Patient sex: F
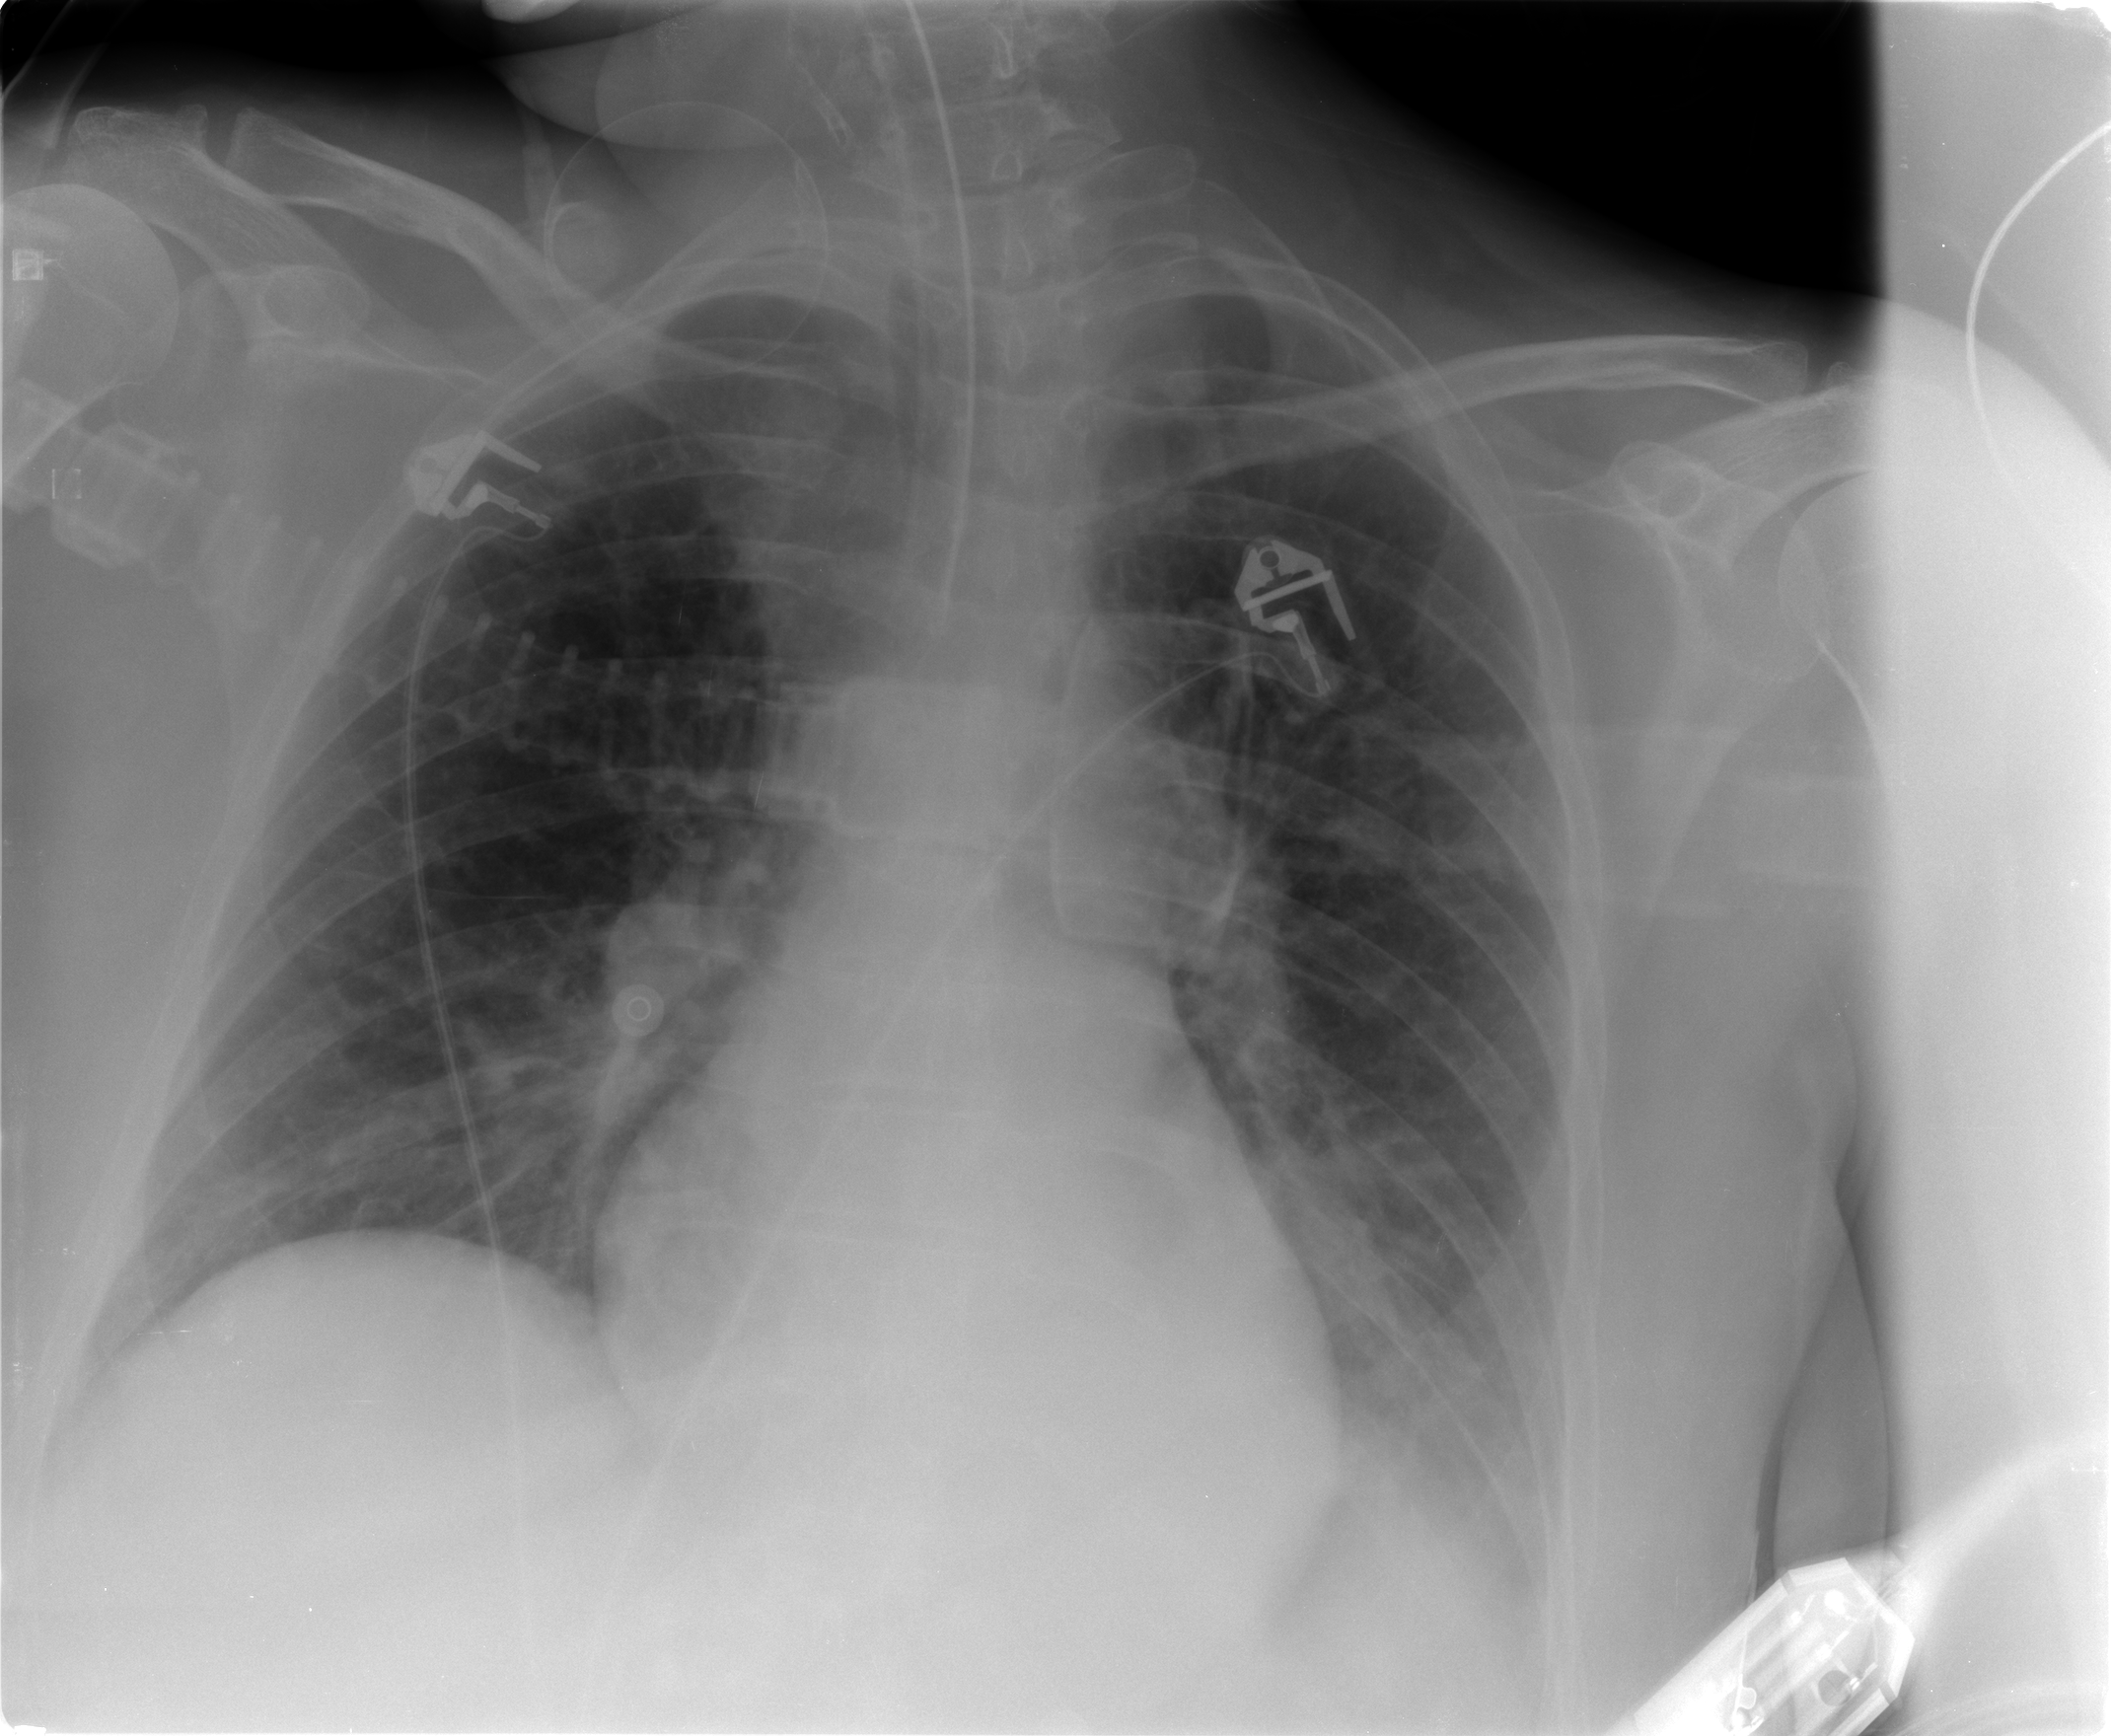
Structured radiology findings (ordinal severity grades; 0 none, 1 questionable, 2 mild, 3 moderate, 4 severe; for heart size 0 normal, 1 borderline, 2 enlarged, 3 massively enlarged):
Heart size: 0
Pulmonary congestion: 2
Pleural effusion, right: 0
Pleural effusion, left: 2
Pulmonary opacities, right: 0
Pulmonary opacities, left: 2
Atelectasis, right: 2
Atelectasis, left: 2